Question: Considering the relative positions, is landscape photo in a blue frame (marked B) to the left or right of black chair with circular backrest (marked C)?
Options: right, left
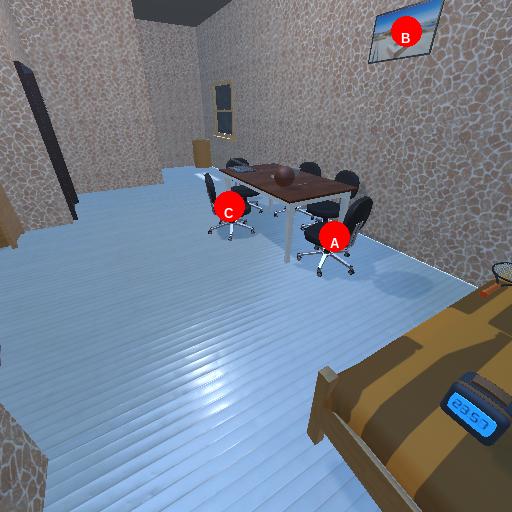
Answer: right